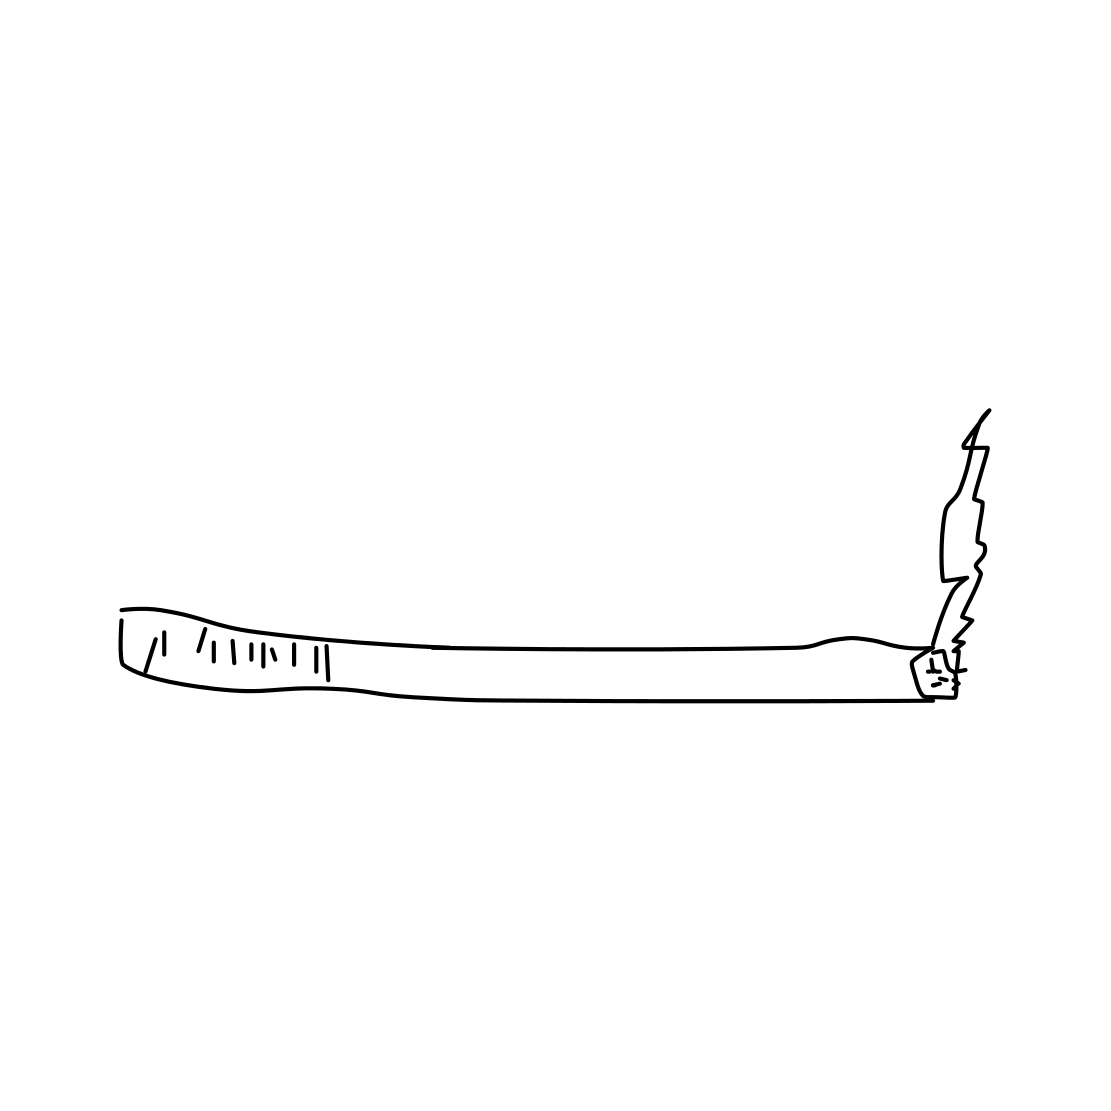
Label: cigarette